Question: I have these tables in an Android based application where I'm using OrmLite for the database management.

What I want to have an x number of array list depending on how many of the product type FOLDER I have.
So in this case I want to a list of products where the productId equals parentId.
So I want a list where
'''
if(productType = FOLDER) {
if(productId = parentId){
//add product
}
}
'''
Basically what I want to end up with, in this case three lists with each containing a list of products where parentId is the same for every product.
I've tried many things, and some works better than others, but a code I want to run actually throws a nullpointer.
'''
DatabaseHelper dbHelper = getHelper();
List<Product> productsParents = null;
try {
Dao<Product, Integer> dao = dbHelper.getDao();
PreparedQuery<Product> prepQu = dao.queryBuilder().where()
.eq("parentId", dao.queryBuilder().selectColumns("productId").where()
.eq("productType", ProductType.FOLDER).prepare()).prepare();
productsParents = dao.query(prepQu);
} catch (SQLException e) {
...
}
'''
This code isn't working because productParents returns null, and it does not do what I want, even though it's a slight hint. If someone know how to do this in code that would be sufficient also, or more likely a mix of java and ormlite.
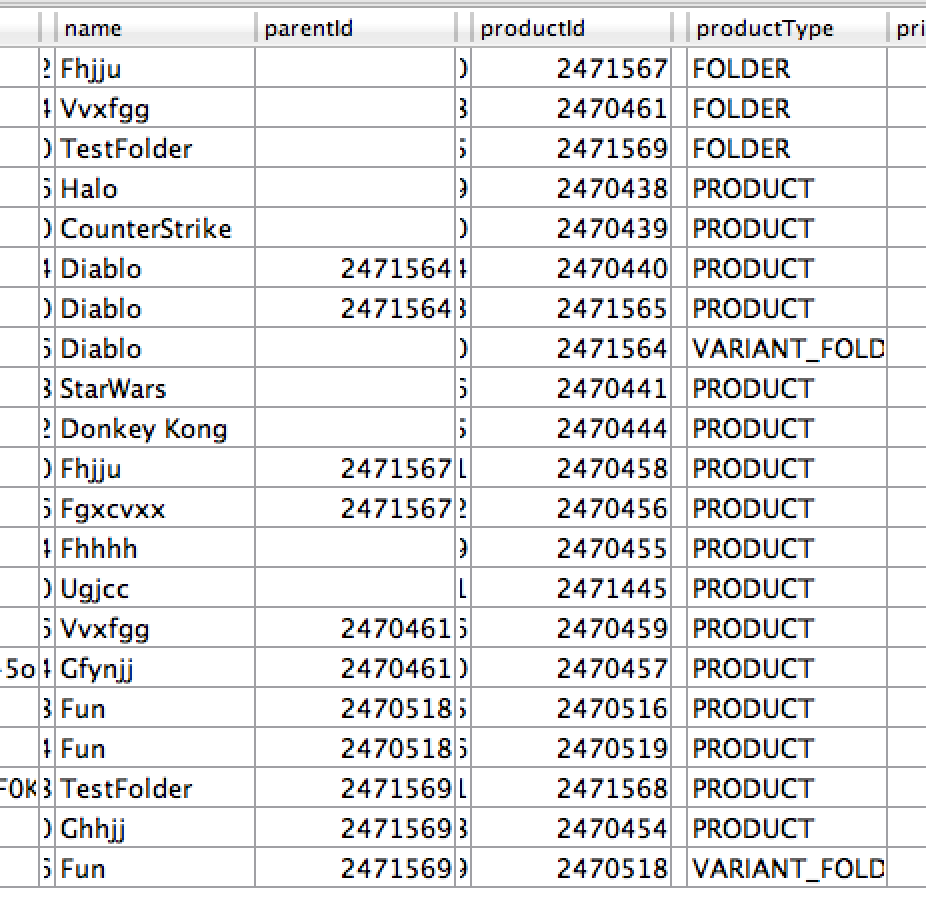
Answer: Have you had a chance to RTFM around building queries? The <URL> docs are pretty extensive:
> <URL>
Your problem is that a prepared query cannot be an argument to the 'eq(...)' method. Not sure where you saw an example of that form.
So there are a couple ways you can do this. The easiest way is to do a different query for each 'productType':
'''
Where<Product, Integer> where = dao.queryBuilder().where();
where.eq("parentId", parentId).and().eq("productType", ProductType.FOLDER);
productsParents = where.query();
// then do another similar query again with ProductType.PRODUCT, ...
'''
If you want to do just one query then you can get all products that match the 'parentId' and then separate them using code:
'''
Where<Product, Integer> where = dao.queryBuilder().where();
where.eq("parentId", parentId);
productsParents = where.query();
List<Product> productFolders = new ArrayList<Product>();
List<Product> productProducts = new ArrayList<Product>();
...
for (Product product : productsParents) {
if (product.getProductType() == ProductType.FOLDER) {
productFolders.add(product);
} else if (product.getProductType() == ProductType.PRODUCT) {
productProducts.add(product);
} else ...
}
'''